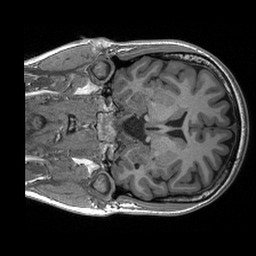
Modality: T1w
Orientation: coronal
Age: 20
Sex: female
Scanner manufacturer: siemens
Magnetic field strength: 3 T
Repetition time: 2.4 s
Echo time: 0.00191 s